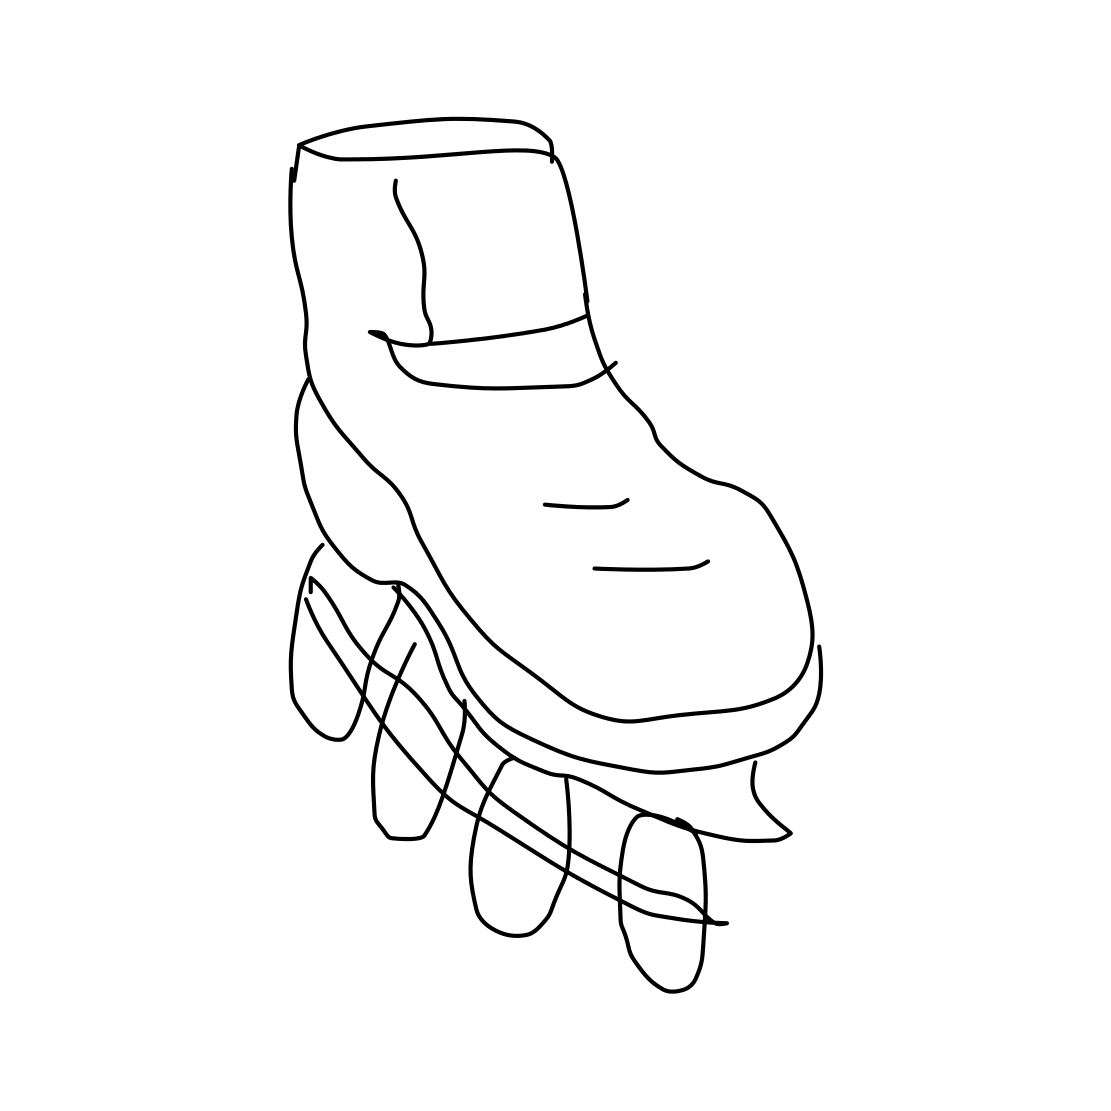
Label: rollerblades